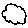
Label: cloud